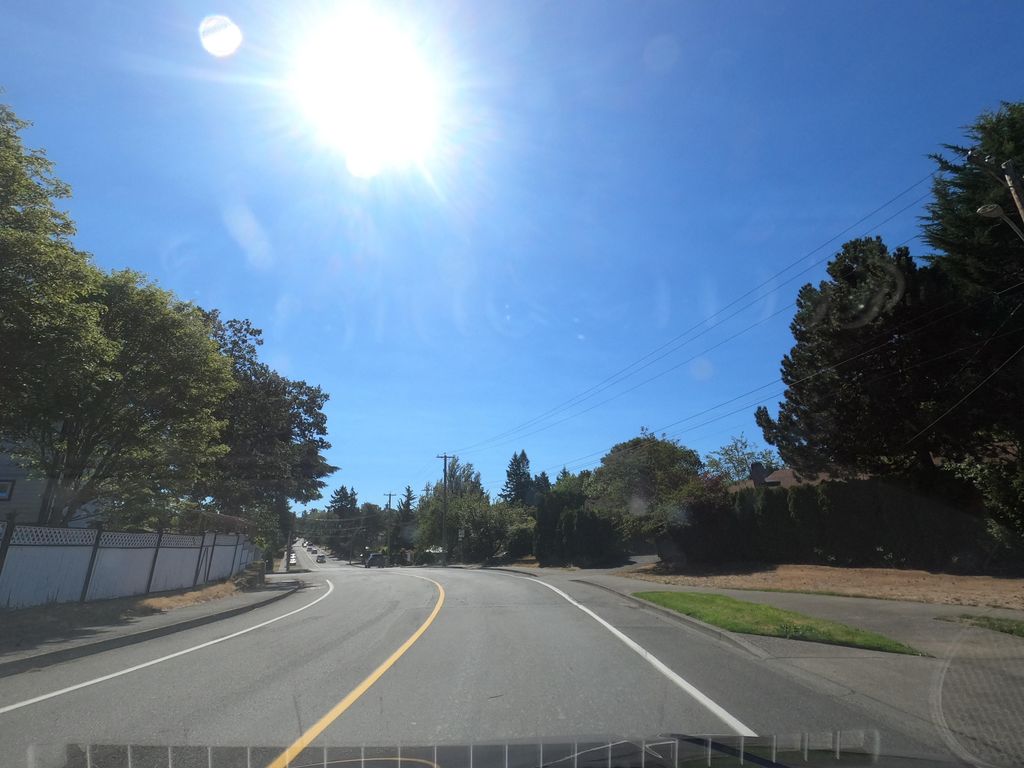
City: victoria